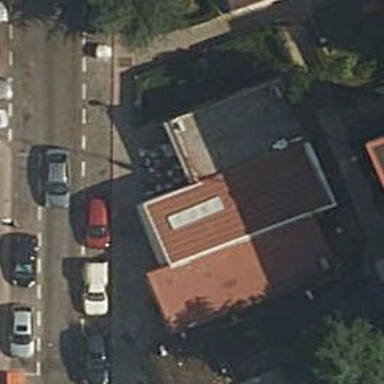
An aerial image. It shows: Cafe.